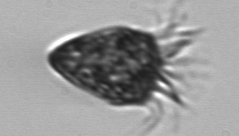
Label: Strombidium_morphotype2